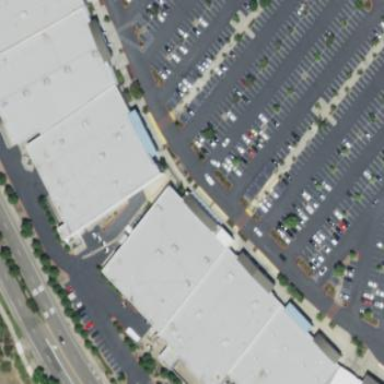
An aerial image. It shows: Retail building.